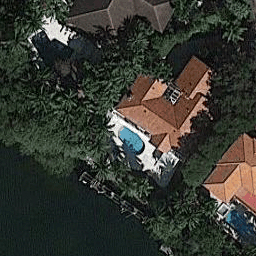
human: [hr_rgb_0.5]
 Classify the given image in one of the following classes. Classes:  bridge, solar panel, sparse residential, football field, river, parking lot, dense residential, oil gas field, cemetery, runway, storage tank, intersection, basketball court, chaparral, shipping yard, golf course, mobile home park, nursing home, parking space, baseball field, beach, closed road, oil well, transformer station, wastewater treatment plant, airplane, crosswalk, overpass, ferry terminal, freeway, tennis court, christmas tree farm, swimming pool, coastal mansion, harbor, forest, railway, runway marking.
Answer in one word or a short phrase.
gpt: coastal mansion